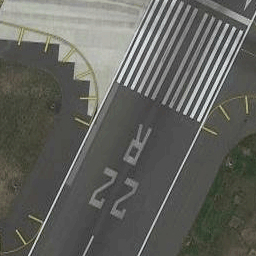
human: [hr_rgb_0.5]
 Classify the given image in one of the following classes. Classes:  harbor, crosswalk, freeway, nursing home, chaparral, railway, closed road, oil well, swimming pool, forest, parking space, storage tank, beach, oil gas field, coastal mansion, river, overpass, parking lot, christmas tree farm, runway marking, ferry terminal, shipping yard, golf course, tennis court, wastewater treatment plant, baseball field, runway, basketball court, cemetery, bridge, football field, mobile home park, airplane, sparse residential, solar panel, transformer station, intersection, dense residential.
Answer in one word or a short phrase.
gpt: runway